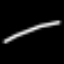
Label: line